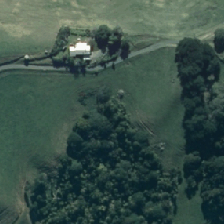
Land cover: indigenous_forest